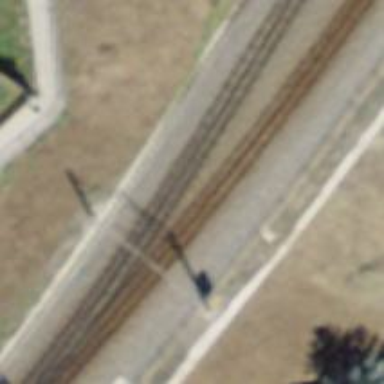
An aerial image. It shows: Narrow-gauge railway track electrified by contact line.